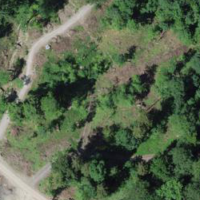
EUNIS habitat code: 41
Species observed at this site:
Mercurialis perennis
Mermitelocerus schmidtii
Geranium robertianum
Fagus sylvatica
Aedes japonicus
Galeopsis tetrahit
Circaea lutetiana